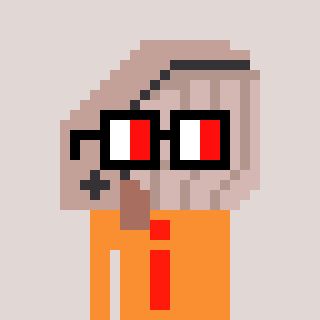
a pixel art character with square glasses with black frames and red eyes, a whale-shaped head and a orange-colored body on a warm background